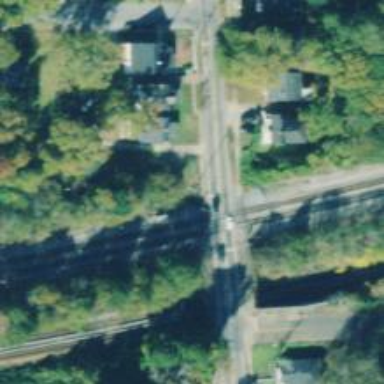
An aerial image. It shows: Level crossing with lights at the railway.